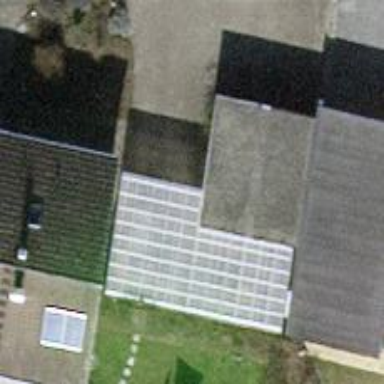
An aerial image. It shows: Garage.